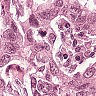
Metastatic tissue present: yes